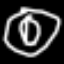
Label: donut